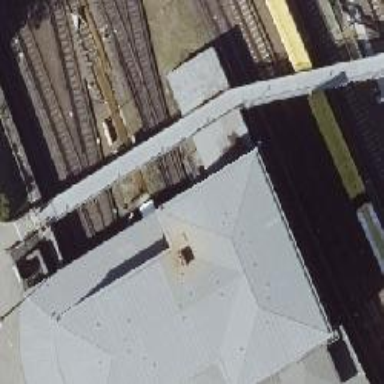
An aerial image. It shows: Railway museum.